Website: apple
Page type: customer-info-address
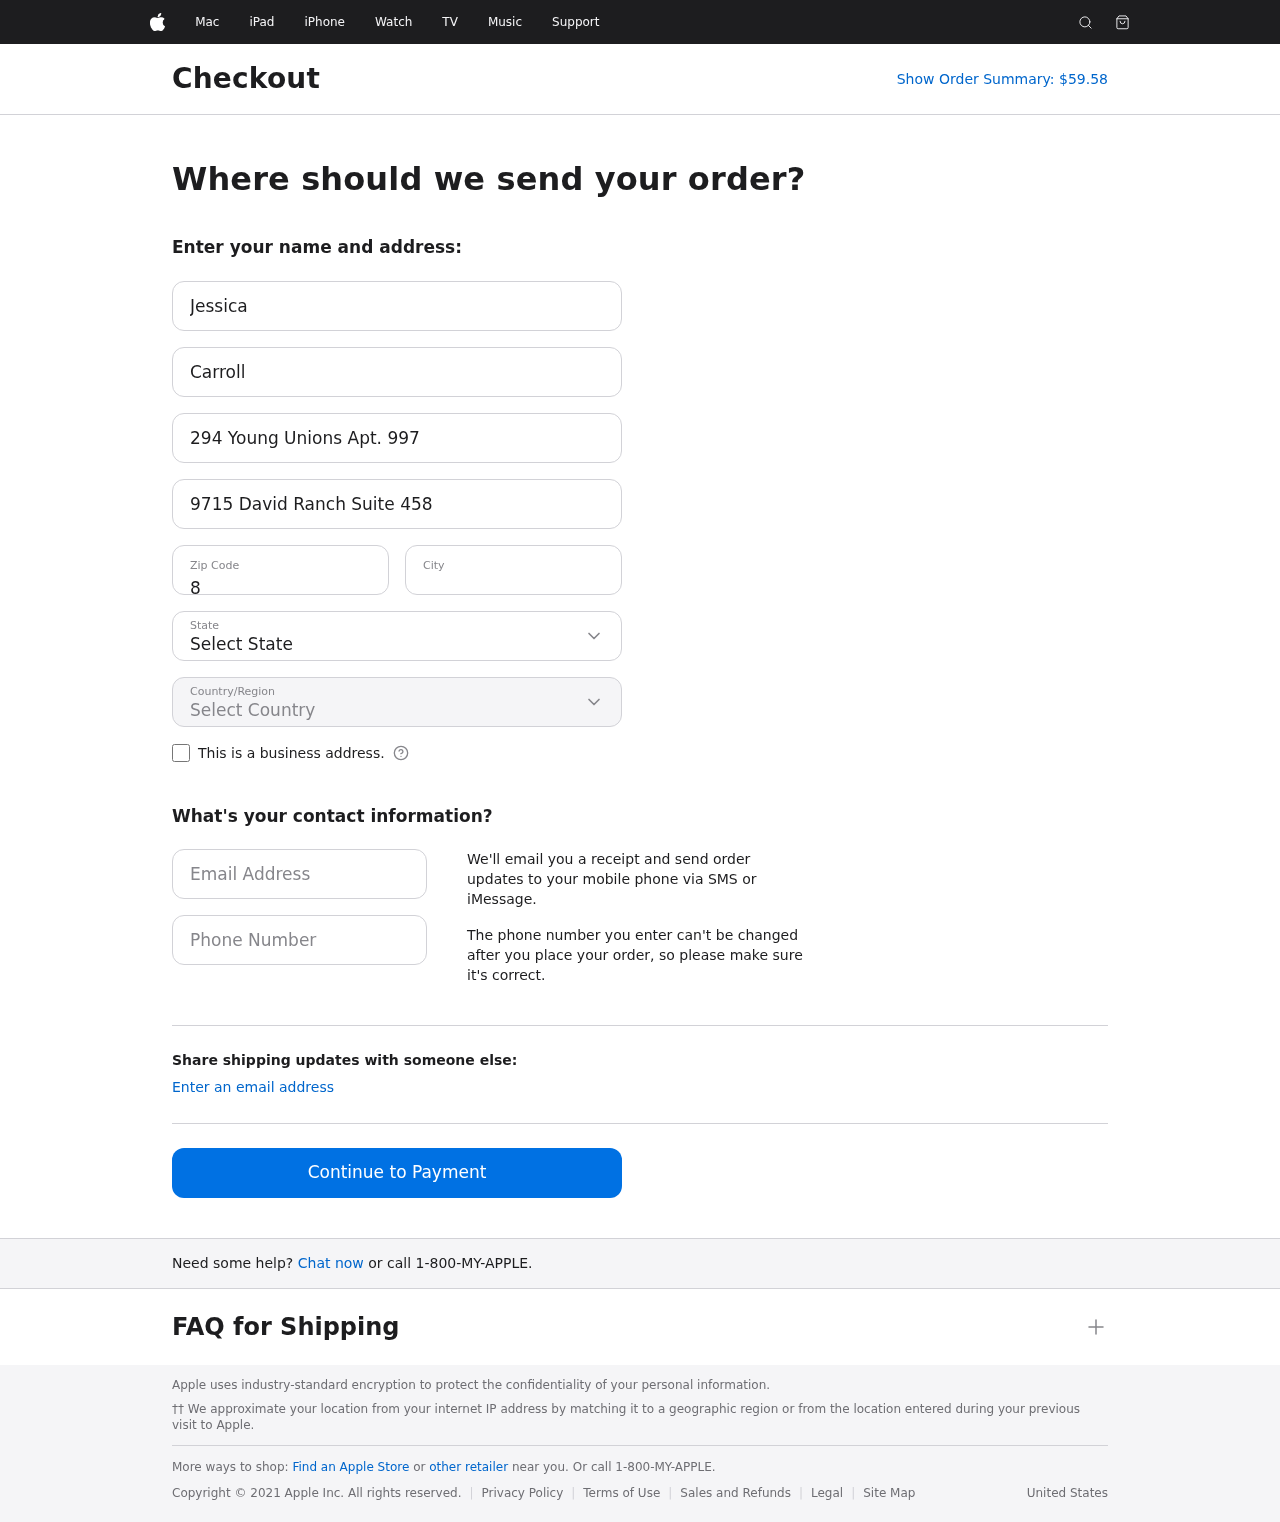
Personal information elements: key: PII_CITY
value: New Matthew
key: PII_COUNTRY
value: United States
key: PII_EMAIL
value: jcarroll@gmail.com
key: PII_FIRSTNAME
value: Jessica
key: PII_LASTNAME
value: Carroll
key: PII_PHONE
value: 3858335849
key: PII_POSTCODE
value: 82797
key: PII_STATE
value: Utah
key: PII_STREET
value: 294 Young Unions Apt. 997
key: PII_STREET2
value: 9715 David Ranch Suite 458
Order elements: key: ORDER_TOTAL
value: Show Order Summary: $59.58